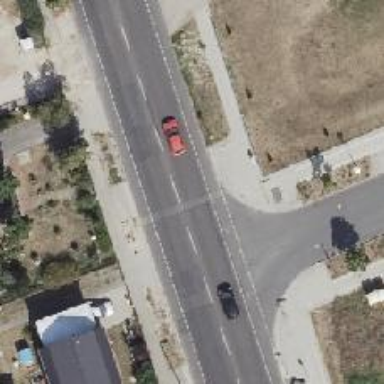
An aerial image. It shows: Asphalt footway with unmarked crossing.